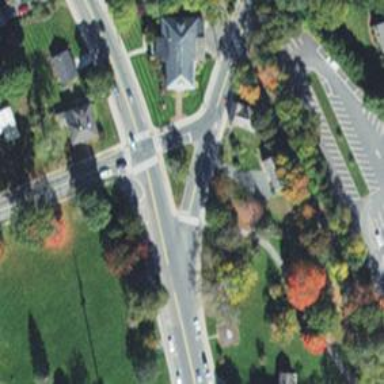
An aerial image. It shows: Marked crossing on the road.